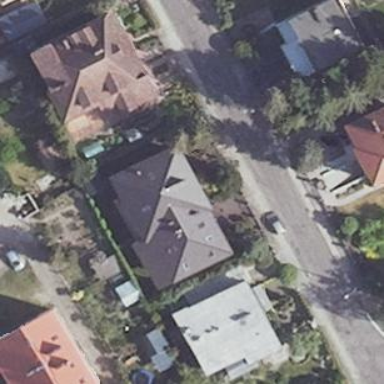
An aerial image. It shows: Residential building.